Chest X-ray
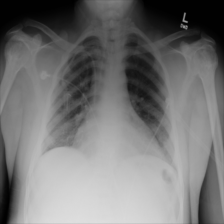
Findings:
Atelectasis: negative
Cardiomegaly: negative
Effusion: negative
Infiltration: negative
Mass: negative
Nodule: negative
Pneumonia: negative
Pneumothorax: negative
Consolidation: negative
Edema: negative
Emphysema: negative
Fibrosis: negative
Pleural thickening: negative
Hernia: negative